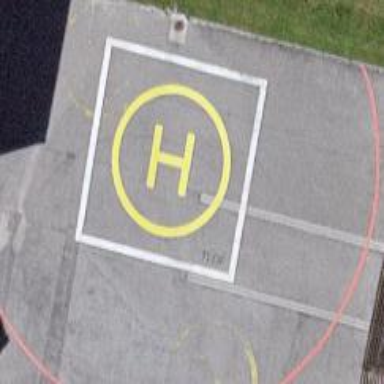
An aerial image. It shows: Image of helipad at airport.